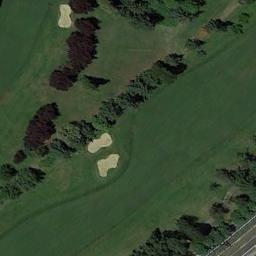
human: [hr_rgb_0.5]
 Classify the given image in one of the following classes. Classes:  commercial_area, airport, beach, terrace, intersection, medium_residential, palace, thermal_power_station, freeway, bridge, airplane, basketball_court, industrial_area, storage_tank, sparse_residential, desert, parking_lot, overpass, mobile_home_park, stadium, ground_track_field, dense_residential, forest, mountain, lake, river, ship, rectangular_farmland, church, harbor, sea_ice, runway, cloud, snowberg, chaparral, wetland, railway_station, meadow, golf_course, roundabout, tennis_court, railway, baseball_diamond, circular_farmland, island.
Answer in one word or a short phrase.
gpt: golf_course